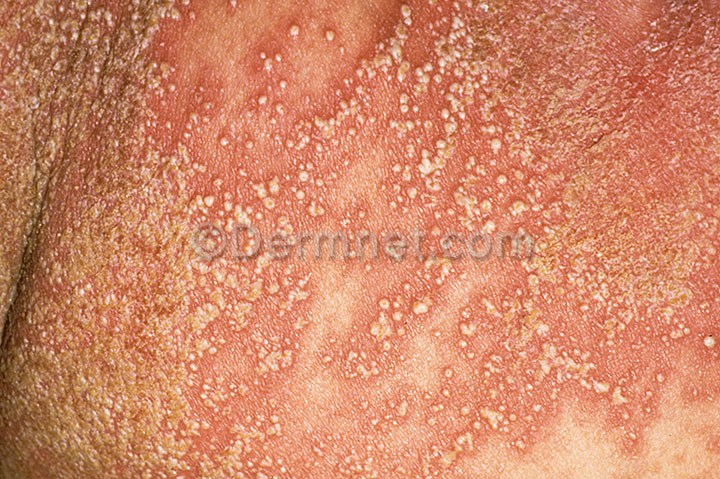
Disease: Psoriasis pictures Lichen Planus and related diseases